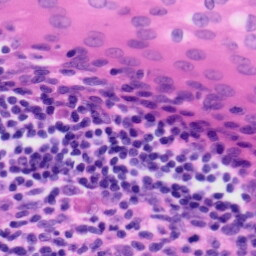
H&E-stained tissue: Tonsil